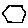
Label: hexagon